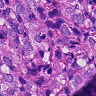
Metastatic tissue present: yes